Question: I'm trying to get the fast scroll pop up containing the large letter to appear when I the fast scroll feature in my list (just like in the image below), but for some reason it won't appear. I've consulted various tutorials but it still doesn't seem to work + I'm not sure if code is missing or some code is in the wrong place. All help would be appreciated.

'''
<resources>
<string name="app_name">World</string>
<string name="action_search">Search</string>
<string name="search_hint">Continent name</string>
<string name="item0">Azerbaijan</string>
<string name="item1">Bosnia &amp; Herzegovina</string>
<string name="item2">Brazil</string>
<string name="item3">China</string>
<string name="item4">Denmark</string>
<string name="item5">France</string>
<string name="item6">Hungary</string>
<string name="item7">Italy</string>
<string name="item8">Japan</string>
<string name="item9">Lithuania</string>
<string name="item10">Luxembourg</string>
<string name="item11">Malta</string>
<string name="item12">Monaco</string>
<string name="item13">Norway</string>
<string name="item14">Portugal</string>
<string name="item15">Thailand</string>
<string name="item16">Singapore</string>
<string name="item17">South Korea</string>
<string name="item18">Sweden</string>
<string name="item19">United Kingdom</string>
<string name="item20">United States</string>
<string name="item0_description">Item 0 description</string>
<string name="item1_description">Item 1 description</string>
<string name="item2_description">Item 2 description</string>
<string name="item3_description">Item 3 description</string>
<string name="item4_description">Item 4 description</string>
<string name="item5_description">Item 5 description</string>
<string name="item6_description">Item 6 description</string>
<string name="item7_description">Item 7 description</string>
<string name="item8_description">Item 8 description</string>
<string name="item9_description">Item 9 description</string>
<string name="item10_description">Item 10 description</string>
<string name="item11_description">Item 11 description</string>
<string name="item12_description">Item 12 description</string>
<string name="item13_description">Item 13 description</string>
<string name="item14_description">Item 14 description</string>
<string name="item15_description">Item 15 description</string>
<string name="item16_description">Item 16 description</string>
<string name="item17_description">Item 17 description</string>
<string name="item18_description">Item 18 description</string>
<string name="item19_description">Item 19 description</string>
<string name="item20_description">Item 20 description</string>
<string-array name="items">
//item 0 <item>@string/item0</item>
//item 1 <item>@string/item1</item>
//item 2 <item>@string/item2</item>
//item 3 <item>@string/item3</item>
//item 4 <item>@string/item4</item>
//item 5 <item>@string/item5</item>
//item 6 <item>@string/item6</item>
//item 7 <item>@string/item7</item>
//item 8 <item>@string/item8</item>
//item 9 <item>@string/item9</item>
//item 10 <item>@string/item10</item>
//item 11 <item>@string/item11</item>
//item 12 <item>@string/item12</item>
//item 13 <item>@string/item13</item>
//item 14 <item>@string/item14</item>
//item 15 <item>@string/item15</item>
//item 16 <item>@string/item16</item>
//item 17 <item>@string/item17</item>
//item 18 <item>@string/item18</item>
//item 19 <item>@string/item19</item>
//item 20 <item>@string/item20</item>
</string-array>
<string-array name="item_descriptions">
//item 0 <item>@string/item0_description</item>
//item 1 <item>@string/item1_description</item>
//item 2 <item>@string/item2_description</item>
//item 3 <item>@string/item3_description</item>
//item 4 <item>@string/item4_description</item>
//item 5 <item>@string/item5_description</item>
//item 6 <item>@string/item6_description</item>
//item 7 <item>@string/item7_description</item>
//item 8 <item>@string/item8_description</item>
//item 9 <item>@string/item9_description</item>
//item 10 <item>@string/item10_description</item>
//item 11 <item>@string/item11_description</item>
//item 12 <item>@string/item12_description</item>
//item 13 <item>@string/item13_description</item>
//item 14 <item>@string/item14_description</item>
//item 15 <item>@string/item15_description</item>
//item 16 <item>@string/item16_description</item>
//item 17 <item>@string/item17_description</item>
//item 18 <item>@string/item18_description</item>
//item 19 <item>@string/item19_description</item>
//item 20 <item>@string/item20_description</item>
</string-array>
</resources>
'''
'''
public class FragmentCountries extends ListFragment implements SearchView.OnQueryTextListener {
private CountriesListAdapter mAdapter;
public FragmentCountries() {
// Required empty constructor
}
public static FragmentCountries newInstance() {
return new FragmentCountries();
}
@Nullable
@Override
public View onCreateView(LayoutInflater inflater, ViewGroup container, Bundle savedInstanceState) {
View view = inflater.inflate(R.layout.fragment_countries, container, false);
setHasOptionsMenu(true);
initialize(view);
return view;
}
List<Countries> list = new ArrayList<Countries>();
private void initialize(View view) {
String[] items = getActivity().getResources().getStringArray(R.array.country_names);
String[] itemDescriptions = getActivity().getResources().getStringArray(R.array.country_descriptions);
for (int n = 0; n < items.length; n++){
Countries countries = new Countries();
countries.setID();
countries.setName(items[n]);
countries.setDescription(itemDescriptions[n]);
list.add(countries);
}
mAdapter = new CountriesListAdapter(list, getActivity());
setListAdapter(mAdapter);
}
@Override
public void onCreateOptionsMenu(Menu menu, MenuInflater inflater) {
// Set up search view
inflater.inflate(R.menu.menu_countries, menu);
MenuItem item = menu.findItem(R.id.action_search);
SearchView searchView = (SearchView) MenuItemCompat.getActionView(item);
searchView.setIconifiedByDefault(true);
searchView.clearAnimation();
searchView.setOnQueryTextListener(this);
searchView.setQueryHint(getResources().getString(R.string.search_hint));
View close = searchView.findViewById(R.id.search_close_btn);
close.setBackgroundResource(R.drawable.ic_action_content_clear);
}
@Override
public boolean onQueryTextSubmit(String newText) {
return false;
}
@Override
public boolean onQueryTextChange(String newText) {
mAdapter.getFilter().filter(newText);
return false;
}
@Override
public int getPositionForSection(int section) {
return alphaIndexer.get(sections[section]);
}
@Override
public int getSectionForPosition(int position) {
return 0;
}
@Override
public Object[] getSections() {
return sections;
}
}
'''
'''
public class CountriesListAdapter extends BaseAdapter implements Filterable, SectionIndexer {
private String mSections = "#ABCDEFGHIJKLMNOPQRSTUVWXYZ";
private List<Countries> mData;
private List<Countries> mFilteredData;
private LayoutInflater mInflater;
private ItemFilter mFilter;
public CountriesListAdapter (List<Countries> data, Context context) {
mData = data;
mFilteredData = new ArrayList(mData);
mInflater = (LayoutInflater) context.getSystemService(Context.LAYOUT_INFLATER_SERVICE);
}
@Override
public int getCount() {
return mFilteredData.size();
}
@Override
public String getItem(int position) {
return mFilteredData.get(position).getName();
}
@Override
public long getItemId(int position) {
return position;
}
@Override
public View getView(int position, View convertView, ViewGroup parent) {
ViewHolder holder;
if (convertView == null) {
convertView = mInflater.inflate(R.layout.list_item_dualline, parent, false);
holder = new ViewHolder();
holder.title = (TextView) convertView.findViewById(R.id.item_name);
holder.description = (TextView) convertView.findViewById(R.id.item_description);
convertView.setTag(holder);
} else {
holder = (ViewHolder) convertView.getTag();
}
holder.title.setText(mFilteredData.get(position).getName());
holder.description.setText(mFilteredData.get(position).getDescription());
return convertView;
}
@Override
public Filter getFilter() {
if (mFilter == null) {
mFilter = new ItemFilter();
}
return mFilter;
}
/**
* View holder
*/
static class ViewHolder {
private TextView title;
private TextView description;
}
private class ItemFilter extends Filter {
@Override
protected FilterResults performFiltering(CharSequence constraint) {
FilterResults results = new FilterResults();
if (TextUtils.isEmpty(constraint)) {
results.count = mData.size();
results.values = new ArrayList(mData);
} else {
//Create a new list to filter on
List<Countries> resultList = new ArrayList<Countries>();
for (Countries str : mData) {
if (str.getName().toLowerCase().contains(constraint.toString().toLowerCase())) {
resultList.add(str);
}
}
results.count = resultList.size();
results.values = resultList;
}
return results;
}
@SuppressWarnings("unchecked")
@Override
protected void publishResults(CharSequence constraint, FilterResults results) {
if (results.count == 0) {
mFilteredData.clear();
notifyDataSetInvalidated();
} else {
mFilteredData = (ArrayList<Countries>)results.values;
notifyDataSetChanged();
}
}
}
@Override
public int getPositionForSection(int section) {
return alphaIndexer.get(sections[section]);
}
@Override
public int getSectionForPosition(int position) {
return 0;
}
@Override
public Object[] getSections() {
String[] sections = new String[mSections.length()];
for (int i = 0; i < mSections.length(); i++)
sections[i] = String.valueOf(mSections.charAt(i));
return sections;
}
}
'''
'''
public class Main {
public Main(){}
private String continent;
private String description;
private boolean selected;
public String getContinent(){
return continent;
}
public void setContinent(String continent){
this.continent = continent;
}
public String getDescription(){
return description;
}
public void setDescription(String description){
this.description = description;
}
private int _id;
public void getID(int _id){
this._id = _id;
}
public int setID(){
return _id;
}
public boolean isSelected() {
return selected;
}
public void setSelected(boolean selected) {
this.selected = selected;
}
}
'''
'''
<shape xmlns:android="http://schemas.android.com/apk/res/android"
android:shape="rectangle">
<corners
android:topLeftRadius="44dp"
android:topRightRadius="44dp"
android:bottomLeftRadius="44dp" />
<padding
android:paddingLeft="22dp"
android:paddingRight="22dp" />
<solid android:color="@color/orange" />
</shape>
'''
'''
<activity
android:name="OrangeActivity"
android:label="@string/orange_title"
android:theme="@style/OrangeTheme" >
</activity>
<style name="OrangeTheme" parent="AppBaseTheme">
<item name="android:fastScrollThumbDrawable">@drawable/orange_fastscroll_thumb</item>
<item name="android:fastScrollOverlayPosition">atThumb</item>
<item name="android:fastScrollTextColor">@color/white</item>
<item name="android:fastScrollTrackDrawable">@drawable/fastscroll_thumb_pressed</item>
</style>
'''
'''
<?xml version="1.0" encoding="utf-8"?>
<LinearLayout xmlns:android="http://schemas.android.com/apk/res/android"
xmlns:tools="http://schemas.android.com/tools"
android:layout_width="match_parent"
android:layout_height="match_parent"
android:orientation="vertical"
android:id="@+id/fragmentorange">
<ListView
android:id="@android:id/list"
android:layout_width="match_parent"
android:layout_height="match_parent"
android:fastScrollEnabled="true"
android:scrollbarStyle="outsideInset">
</ListView>
<TextView
android:layout_width="fill_parent"
android:layout_height="wrap_content"
android:textAppearance="?android:attr/textAppearanceMedium"
android:text="@string/no_results"
android:visibility="invisible"
android:gravity="center_horizontal"
android:id="@android:id/empty"
android:layout_marginTop="100dp"
android:textColor="@color/white"/>
</LinearLayout>
'''
'''
public class MainListAdapter extends BaseAdapter implements Filterable, SectionIndexer {
private List<Main> mData;
private List<Main> mFilteredData;
private LayoutInflater mInflater;
private ItemFilter mFilter;
private Object[] mSections;
private int[] mSectionsIndexedByPosition;
private int[] mPositionsIndexedBySection;
public MainListAdapter (List<Main> data, Context context) {
mData = data;
mFilteredData = new ArrayList(mData);
mInflater = (LayoutInflater) context.getSystemService(Context.LAYOUT_INFLATER_SERVICE);
setupSections();
}
@Override
public int getCount() {
return mFilteredData.size();
}
@Override
public Main getItem(int position) {
return mFilteredData.get(position);
}
@Override
public long getItemId(int position) {
return position;
}
@Override
public View getView(int position, View convertView, ViewGroup parent) {
ViewHolder holder;
if (convertView == null) {
convertView = mInflater.inflate(R.layout.list_item, parent, false);
holder = new ViewHolder();
holder.title = (TextView) convertView.findViewById(R.id.item);
holder.description = (TextView) convertView.findViewById(R.id.item_description);
convertView.setTag(holder);
} else {
holder = (ViewHolder) convertView.getTag();
}
Main main = getItem(position);
holder.title.setText(main.getContinent());
holder.description.setText(main.getDescription());
if (main.isSelected()) {
convertView.setBackgroundColor(Color.parseColor("#1C3F96"));
holder.title.setTextColor(Color.parseColor("#FFFFFF"));
holder.description.setTextColor(Color.parseColor("#FFFFFF"));
} else {
convertView.setBackgroundColor(Color.TRANSPARENT);
holder.title.setTextColor(Color.parseColor("#FFFFFF"));
holder.description.setTextColor(Color.parseColor("#B5B5B5"));
}
holder.title.setText(mFilteredData.get(position).getContinent());
holder.description.setText(mFilteredData.get(position).getDescription());
return convertView;
}
@Override
public Filter getFilter() {
if (mFilter == null) {
mFilter = new ItemFilter();
}
return mFilter;
}
/**
* View holder
*/
static class ViewHolder {
private TextView title;
private TextView description;
}
/**
* Filter for filtering list items
*/
/**
* <p>An array filter constrains the content of the array adapter with
* a prefix. Each item that does not start with the supplied prefix
* is removed from the list.</p>
*/
private class ItemFilter extends Filter {
@Override
protected FilterResults performFiltering(CharSequence constraint) {
FilterResults results = new FilterResults();
if (TextUtils.isEmpty(constraint)) {
results.count = mData.size();
results.values = new ArrayList(mData);
} else {
//Create a new list to filter on
List<Main> resultList = new ArrayList<Main>();
for (Main str : mData) {
if (str.getContinent().toLowerCase().contains(constraint.toString().toLowerCase())) {
resultList.add(str);
}
}
results.count = resultList.size();
results.values = resultList;
}
return results;
}
/**
* Runs on ui thread
* @param constraint the constraint used for the result
* @param results the results to display
*/
@SuppressWarnings("unchecked")
@Override
protected void publishResults(CharSequence constraint, FilterResults results) {
if (results.count == 0) {
mFilteredData.clear();
notifyDataSetInvalidated();
} else {
mFilteredData = (ArrayList<Main>)results.values;
notifyDataSetChanged();
}
setupSections();
}
}
@Override
public int getPositionForSection(int section) {
return mPositionsIndexedBySection[section];
}
@Override
public int getSectionForPosition(int position) {
return mSectionsIndexedByPosition[position];
}
@Override
public Object[] getSections() {
return mSections;
}
private void setupSections() {
String initial = "";
List<String> sections = new ArrayList<String>();
mSectionsIndexedByPosition = new int[mFilteredData.size()];
mPositionsIndexedBySection = new int[mFilteredData.size()]; // yes it's bigger than necessary
int section = 0;
for (int pos = 0; pos < mFilteredData.size(); pos++) {
Main country = mFilteredData.get(pos);
if (initial.charAt(0) != country.getContinent().charAt(0)) {
initial = country.getContinent().substring(0, 1);
sections.add(initial);
mPositionsIndexedBySection[section] = pos;
mSectionsIndexedByPosition[pos] = section;
section++;
} else {
mSectionsIndexedByPosition[pos] = section;
}
}
mSections = sections.toArray();
mPositionsIndexedBySection = Arrays.copyOf(mPositionsIndexedBySection, section);
}
}
'''
<URL>
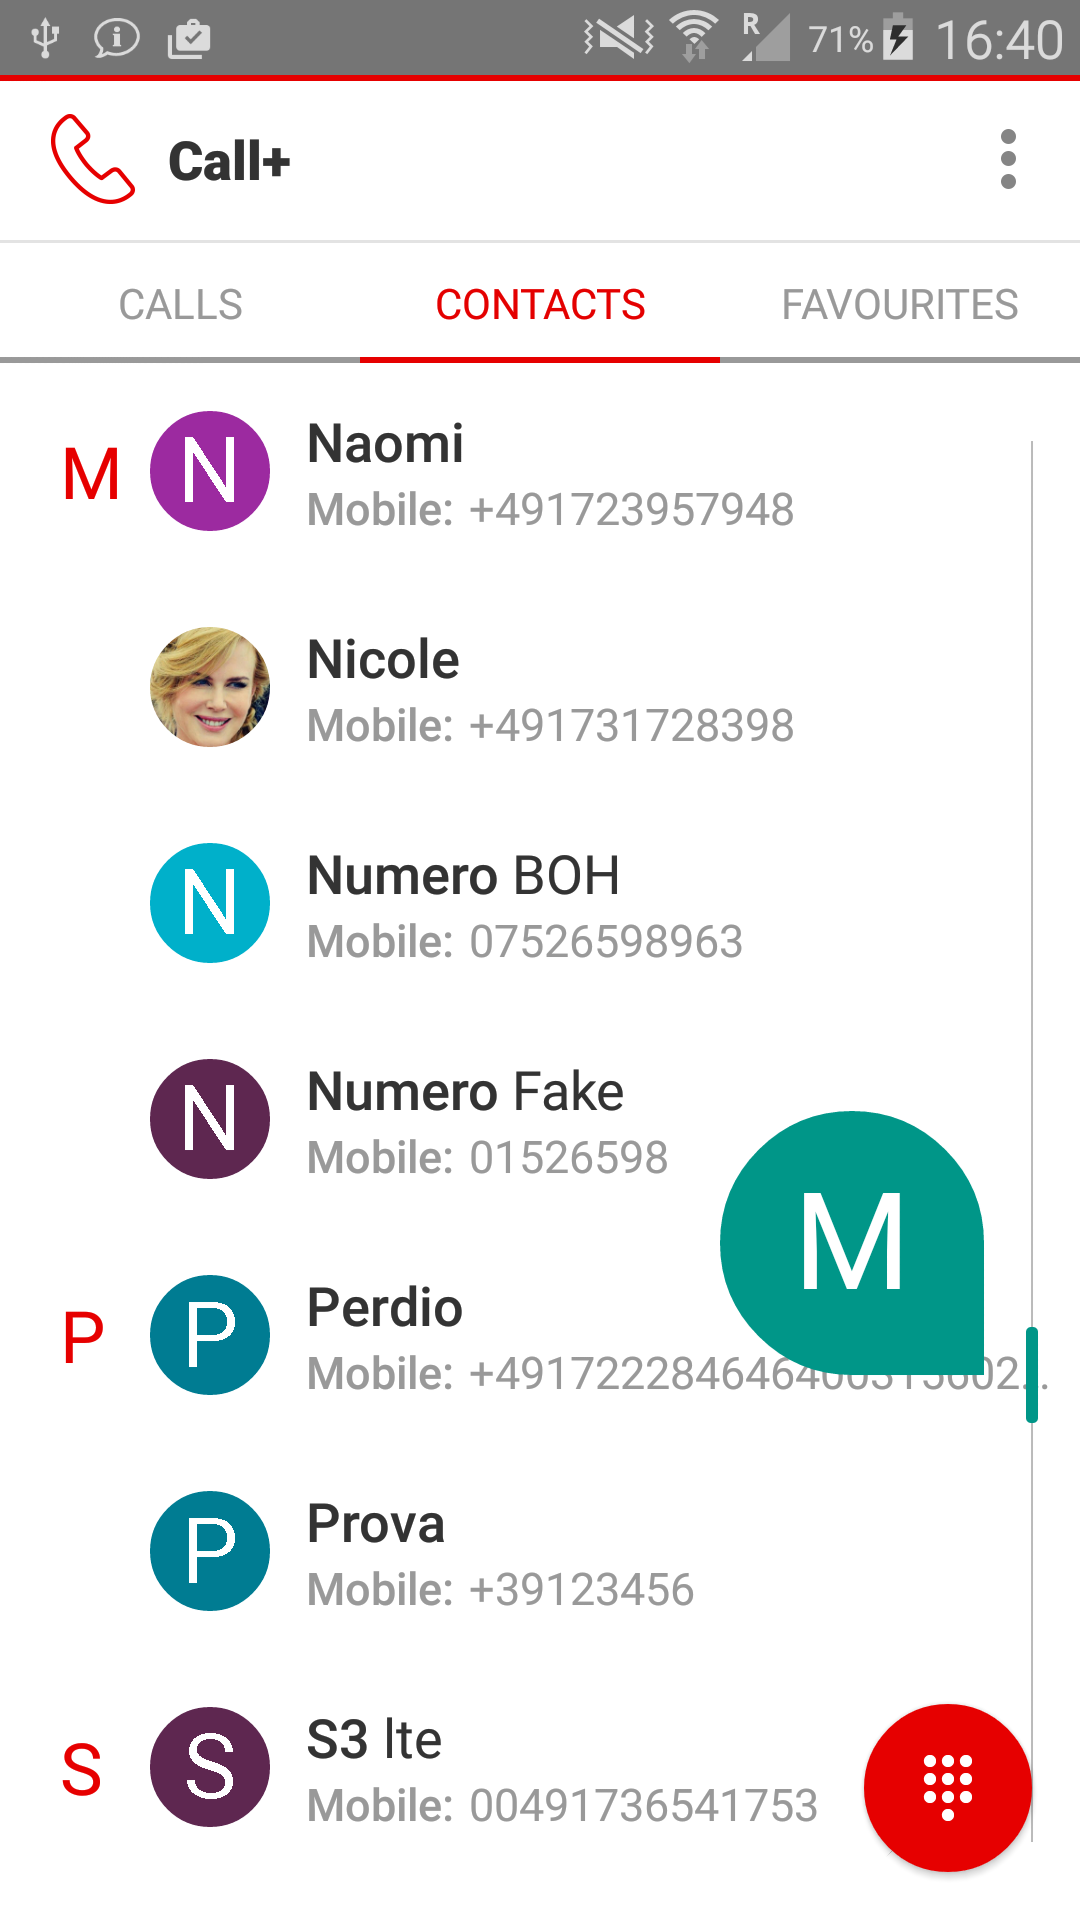
Answer: Replace the 'setupSections()' in your 'MainListAdapter' with this code:
'''
private void setupSections() {
String initial = "";
List<String> sections = new ArrayList<String>();
mSectionsIndexedByPosition = new int[mFilteredData.size()];
mPositionsIndexedBySection = new int[mFilteredData.size()];
int section = 0;
for (int pos = 0; pos < mFilteredData.size(); pos++) {
Main country = mFilteredData.get(pos);
if (initial.charAt(0) != country.getContinent().charAt(0)) {
initial = country.getContinent().substring(0, 1);
section = sections.size();
sections.add(initial);
mPositionsIndexedBySection[section] = pos;
mSectionsIndexedByPosition[pos] = section;
} else {
mSectionsIndexedByPosition[pos] = section;
}
}
mSections = sections.toArray();
mPositionsIndexedBySection = Arrays.copyOf(mPositionsIndexedBySection, mSections.length);
}
'''
Regarding the background to the index letter, you are confusing the with the . The thumb is the element that moves along the track. The file you call 'orange_fastscroll_thumb.xml' is actually a preview background and not a thumb. If you change the name to 'orange_fastscroll_preview_bg' you can set it like this:
'''
<style name="OrangeTheme" parent="AppTheme">
<item name="android:fastScrollPreviewBackgroundRight">@drawable/orange_fastscroll_preview_bg</item>
<item name="android:fastScrollOverlayPosition">atThumb</item>
</style>
'''
Apparently, the way Google coded the fast scroll code, you can't directly style the thumb and the track. You can try a couple of suggestions in <URL>